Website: home-depot
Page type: payment
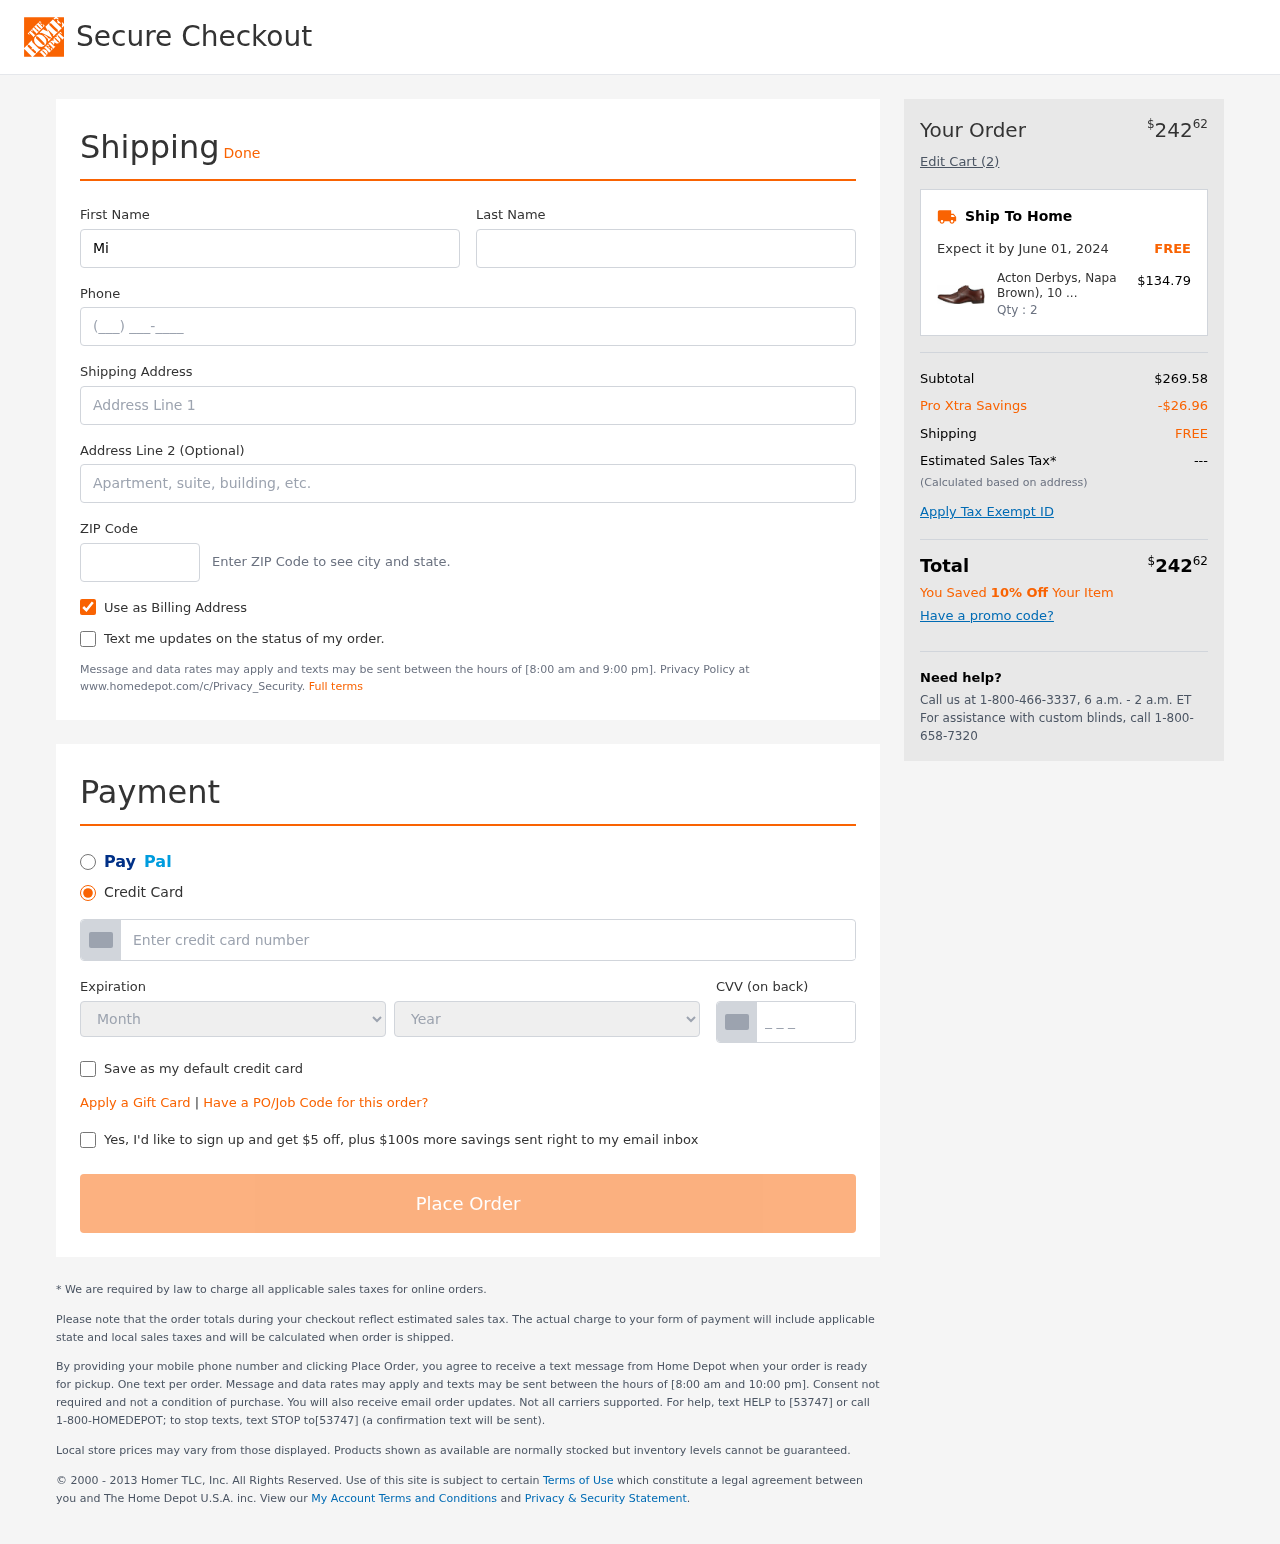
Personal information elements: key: PII_CARD_CVV
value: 501
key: PII_CARD_EXPIRY_MONTH
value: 05
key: PII_CARD_EXPIRY_YEAR
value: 26
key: PII_CARD_NUMBER
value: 6505 4736 0157 9119
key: PII_FIRSTNAME
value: Michael
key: PII_LASTNAME
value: Morgan
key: PII_PHONE
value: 8618997165
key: PII_POSTCODE
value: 17808
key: PII_STREET
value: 76120 Angela View Suite 780
Product elements: key: PRODUCT1_NAME
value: Acton Derbys, Napa Brown), 10 UK
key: PRODUCT1_PRICE
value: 134.79
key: PRODUCT1_QUANTITY
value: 2
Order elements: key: ORDER_TOTAL
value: $24262
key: ORDER_NUM_ITEMS
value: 2
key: ORDER_DELIVERY_DATE
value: June 01, 2024
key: ORDER_SUBTOTAL
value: $269.58
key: ORDER_DISCOUNT
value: -$26.96
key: ORDER_SHIPPING_COST
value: FREE